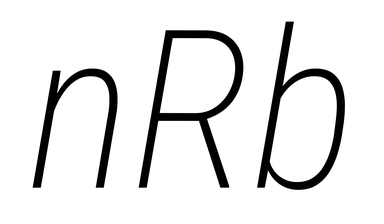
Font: Roboto-Italic_Condensed_ExtraLight_Italic